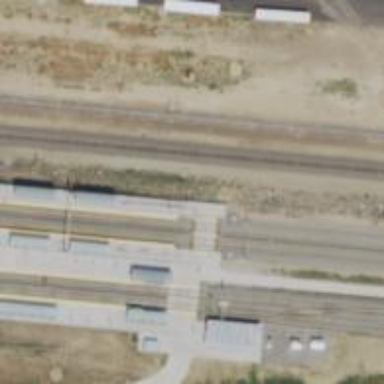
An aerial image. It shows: Railway crossing with gate barrier.